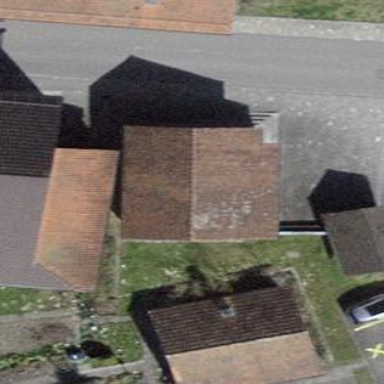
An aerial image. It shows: Building with tile roof.